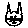
Label: cat